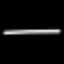
Label: line